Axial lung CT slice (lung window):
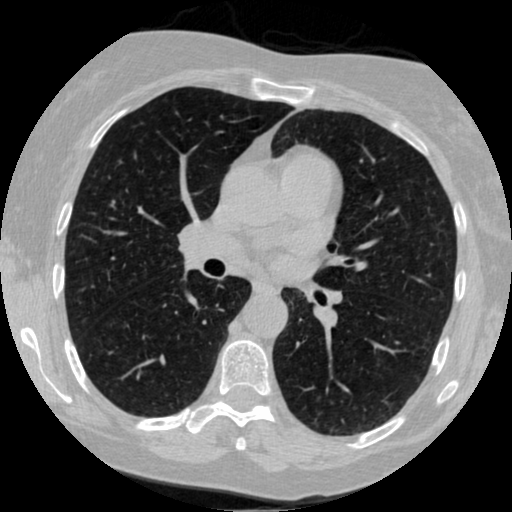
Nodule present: no